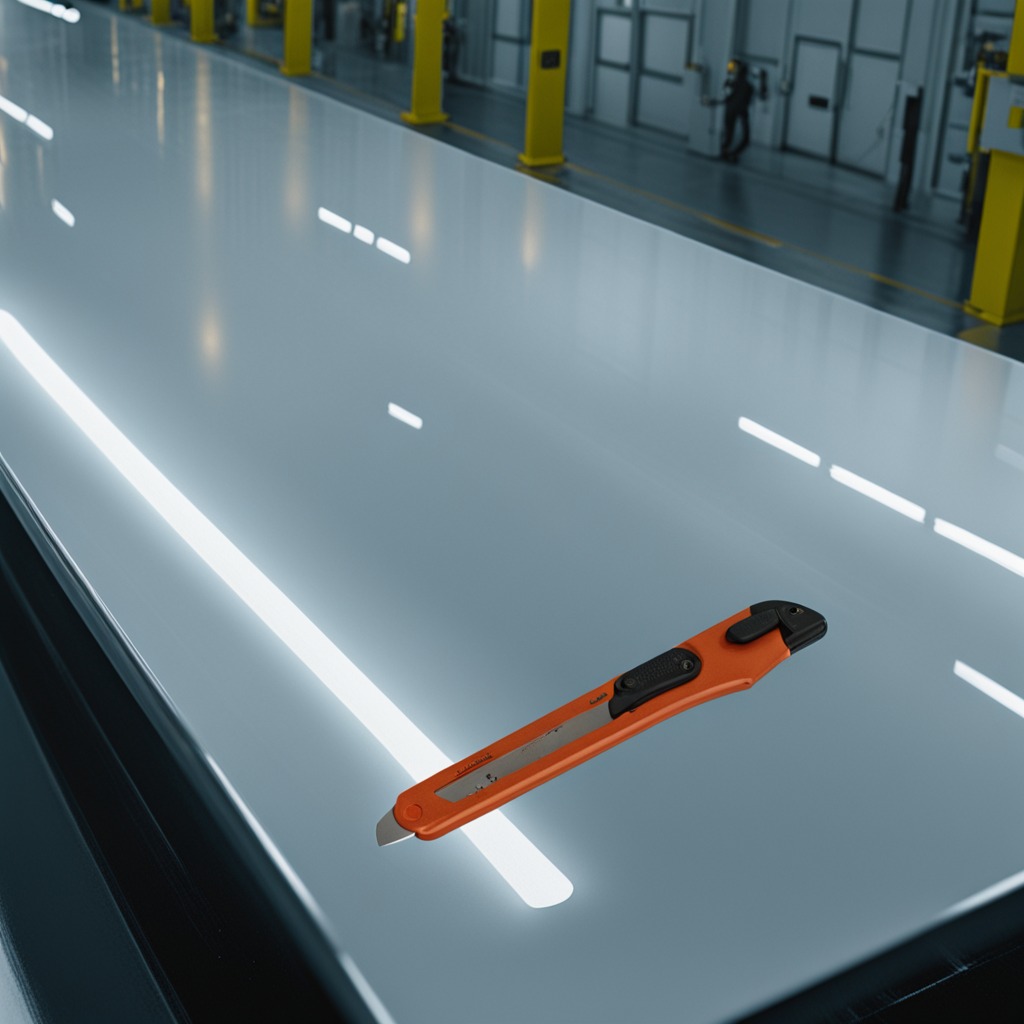
A utility knife is lying on the table.